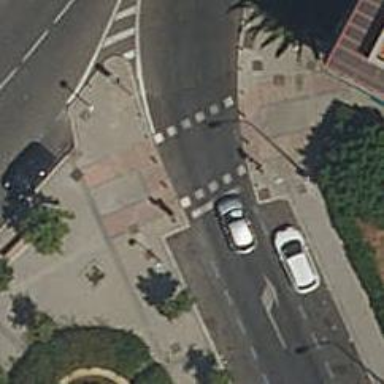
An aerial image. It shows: Road with traffic signals at the crossing.